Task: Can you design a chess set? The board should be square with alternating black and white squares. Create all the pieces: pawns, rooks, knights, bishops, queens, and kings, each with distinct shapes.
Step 1416:
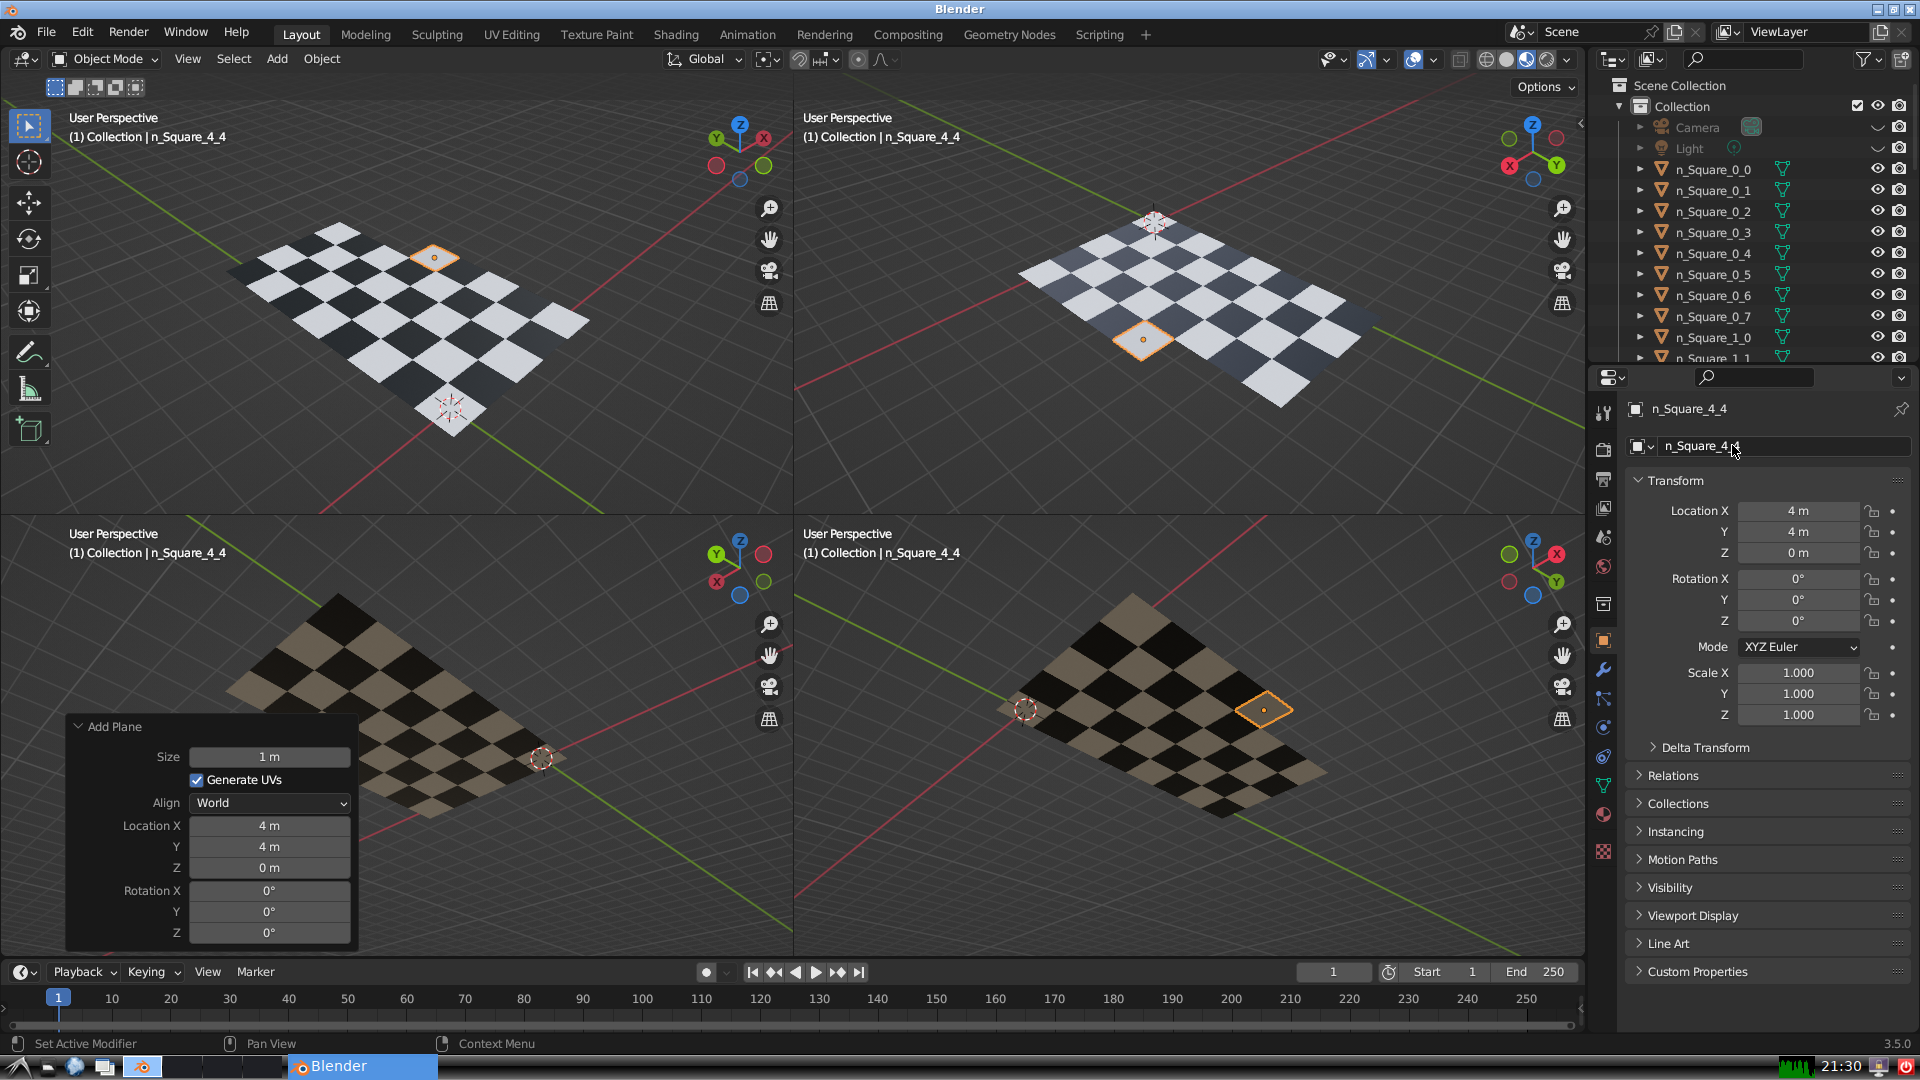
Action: {"mouse_move": [1603, 815]}